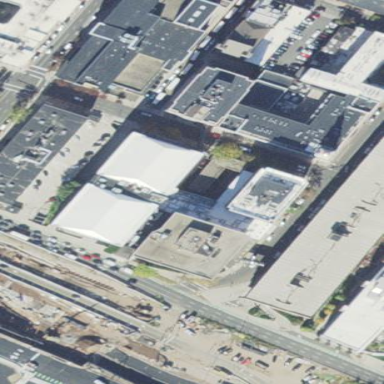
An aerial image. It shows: Hospital building.